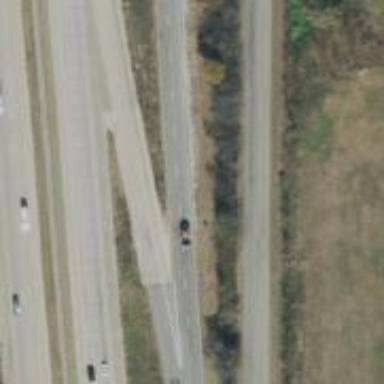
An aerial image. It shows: Tertiary road with frontage road along it.